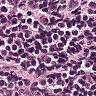
Metastatic tissue present: no